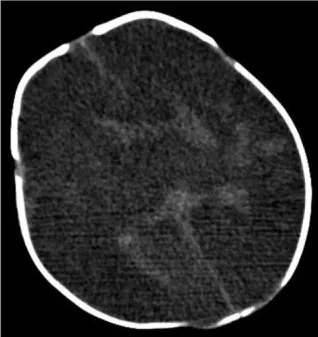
(B) On 2022.01.24th, head CT scan showed severe cerebral edema and significant shrinkage of the ventricular compared with before.
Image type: radiology (ct)